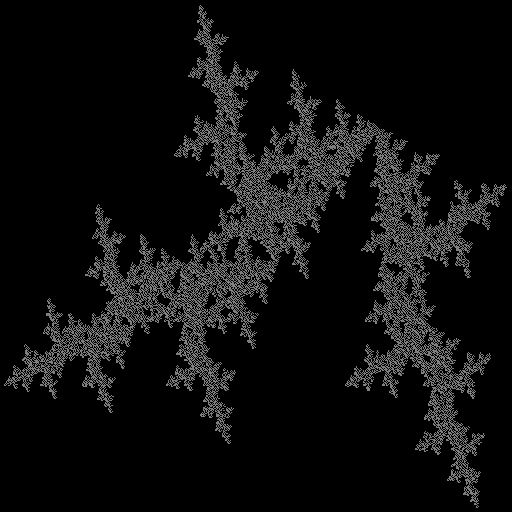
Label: a3